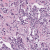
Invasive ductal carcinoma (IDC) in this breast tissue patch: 1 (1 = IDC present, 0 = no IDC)